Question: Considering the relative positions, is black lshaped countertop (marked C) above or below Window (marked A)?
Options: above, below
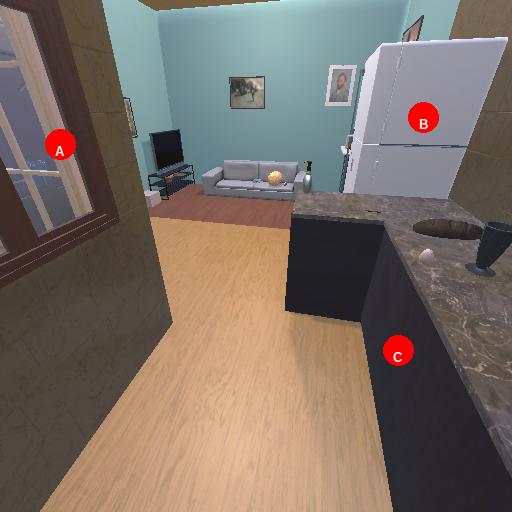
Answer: above